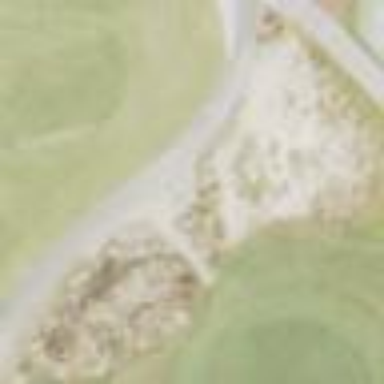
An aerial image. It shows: Sand bunker on golf course.